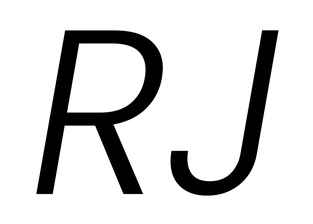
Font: Poppins-LightItalic